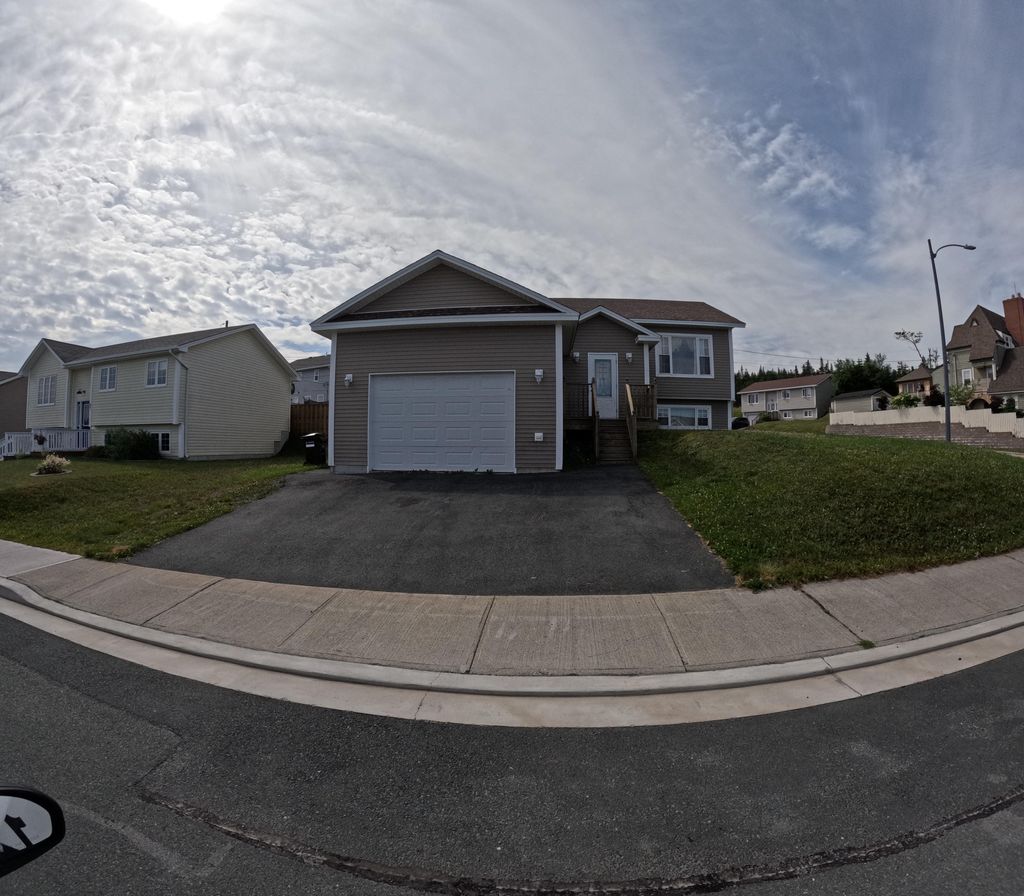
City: st_johns